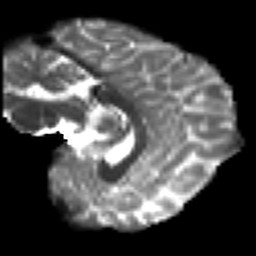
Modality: T2w
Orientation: sagittal
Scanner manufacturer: siemens
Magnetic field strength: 3 T
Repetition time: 7.8 s
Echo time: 0.09 s